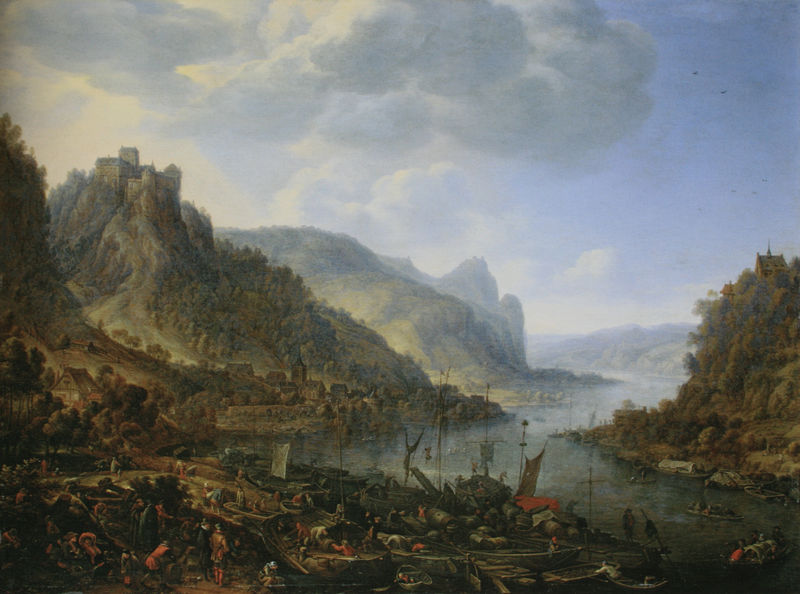
Titel: Rheinlandschaft mit Schiffslandeplatz
Künstler: Herman Saftleven
Standort: Wien
Institution: Kunsthistorisches Museum
Schlagwörter: baum, berg, blau, felsen, himmel, kampf, wasser, wolken, bäume, fluss, grün, landschaft, menschen, stadt, ufer, haus, wolke, niederlande, hügel, tal, wald, boot, boote, turm, schiff, schiffe, segel, düster, ort, abhang, berge, fels, hang, dorf, masten, krieg, schlacht, panorama, burg, volk, heer, landschaftsbild, romantisch, breughel, fässer, windung, lager, wolkenhimmel, wehrbau, übersetzen, plane, weitze